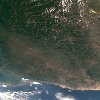
Label: land